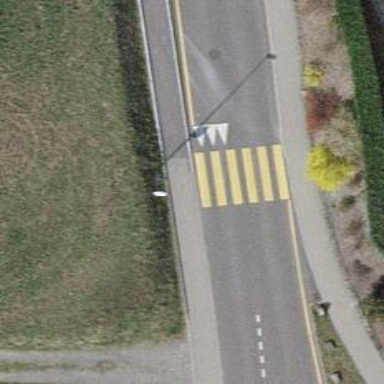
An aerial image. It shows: Uncontrolled footway crossing with markings.